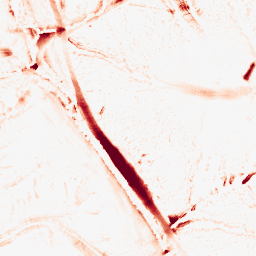
Category: morphological
Decomposition family: tophat
Decomposition parameters: size: 10
mode: white
Upsampling method: cubic_catmull_rom
Upsampling parameters: scale: 8
Upsampling scale: 8